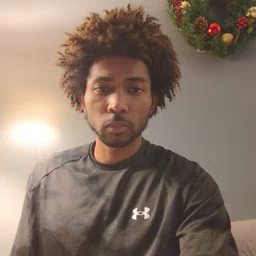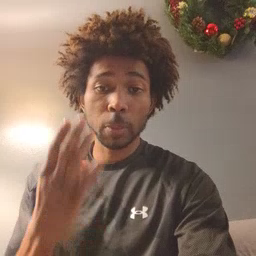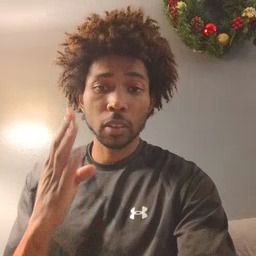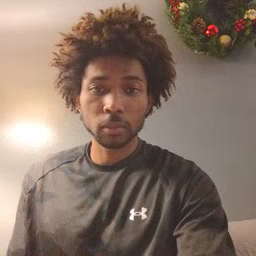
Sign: blue